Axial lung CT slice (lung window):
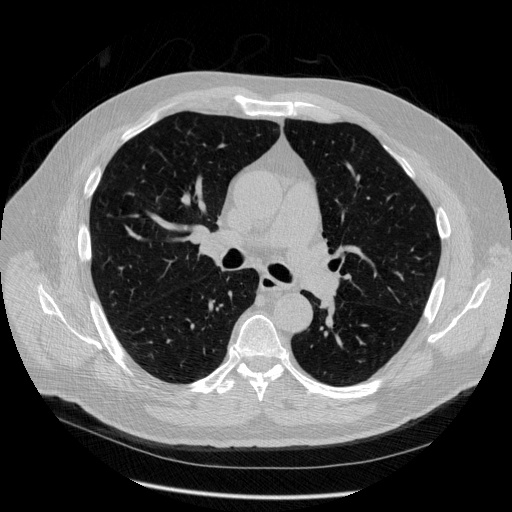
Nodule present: no